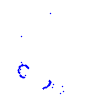
Particle: pion